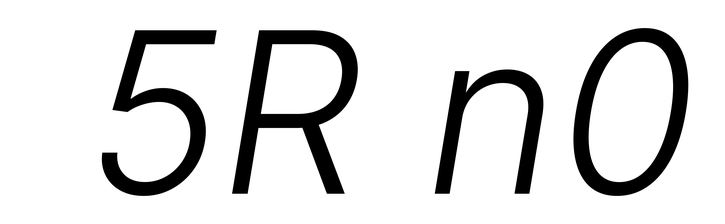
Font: Inter-Italic_Light_Italic